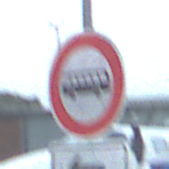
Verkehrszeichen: VerbotKraftomnibusse
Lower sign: RichtungsangabeDurchPfeile2
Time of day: Midday
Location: Outdoor (Suburban)
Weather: Overcast
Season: NotSpecified
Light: Natural